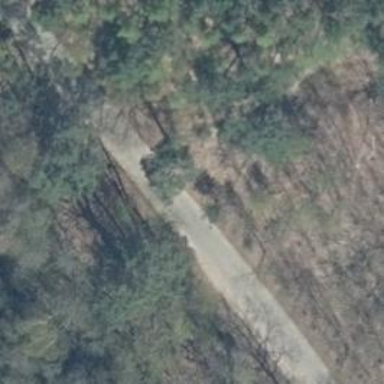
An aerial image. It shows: Sandy track road with grade4 tracktype.